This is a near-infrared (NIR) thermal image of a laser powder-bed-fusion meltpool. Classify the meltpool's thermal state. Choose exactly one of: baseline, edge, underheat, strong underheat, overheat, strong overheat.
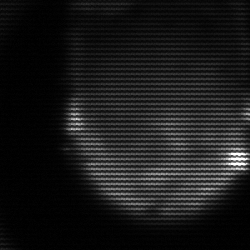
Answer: edge